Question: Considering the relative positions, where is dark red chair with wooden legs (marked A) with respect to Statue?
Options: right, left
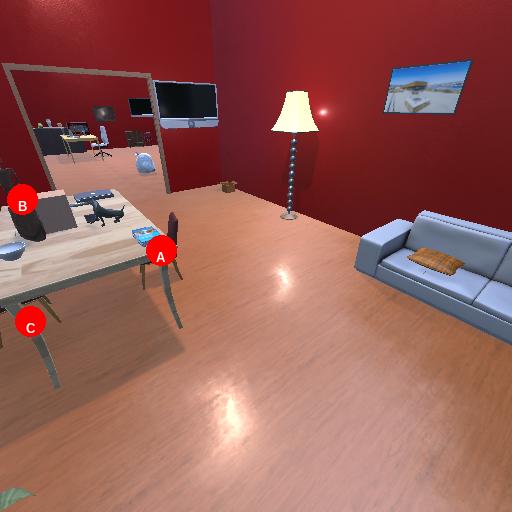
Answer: right